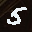
Label: 5